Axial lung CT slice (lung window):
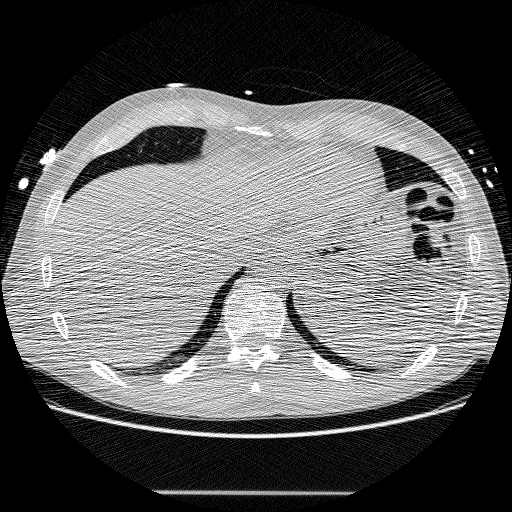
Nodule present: no